Question: I need help figuring out how to make a JavaScript algorithm that count the values of a stack, I am given 3 custom methods
stack - a Stack object containing zero or more values.
.pop() which pops the top value of the stack
.push() which pushes a value on to the stack
.peek() which shows me the top value of the stack without modifying the stack
I tried simply returning the length of said stack like so
'''
function countValues(stack) {
return stack.length
}
'''
but i get back undefined thus having no success
this is the stack class that was used to implement the custom methods
'''
class Stack {
constructor(...values) {
const data = {};
let index = 0;
this.push = function (value) {
if (arguments.length < 1) {
throw new TypeError('stack.push() requires a value argument');
}
if (typeof value === 'undefined') {
throw new TypeError('stack.push(value) received undefined');
}
data[index] = value;
index++;
};
this.pop = function () {
const last = index - 1;
if (last < 0) return;
const value = data[last];
delete data[last];
index = last;
return value;
};
this.peek = function () {
const last = index - 1;
if (last < 0) return;
return data[last];
};
this.print = function () {
if (index === 0) {
return 'Stack { <empty> }';
}
let output = ' }';
let last = index - 1;
for (; last > 0; last--) {
output = ' <- ' + JSON.stringify(data[last]) + output;
}
output = JSON.stringify(data[last]) + output;
return 'Stack { ' + output;
};
for (let i = 0; i < values.length; i++) {
this.push(values[i]);
}
Object.freeze(this);
}
}
'''

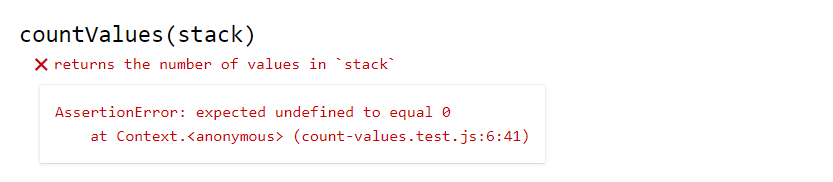
Answer: '''
class Stack {
constructor(...values) {
const data = {};
let index = 0;
this.push = function(value) {
if (arguments.length < 1) {
throw new TypeError('stack.push() requires a value argument');
}
if (typeof value === 'undefined') {
throw new TypeError('stack.push(value) received undefined');
}
data[index] = value;
index++;
};
this.pop = function() {
const last = index - 1;
if (last < 0) return;
const value = data[last];
delete data[last];
index = last;
return value;
};
this.peek = function() {
const last = index - 1;
if (last < 0) return;
return data[last];
};
this.print = function() {
if (index === 0) {
return 'Stack { <empty> }';
}
let output = ' }';
let last = index - 1;
for (; last > 0; last--) {
output = ' <- ' + JSON.stringify(data[last]) + output;
}
output = JSON.stringify(data[last]) + output;
return 'Stack { ' + output;
};
for (let i = 0; i < values.length; i++) {
this.push(values[i]);
}
Object.freeze(this);
}
}
const myStack = new Stack(1, 2, 3, 4, 5);
// Here's an easy but not so good way:
function countValues1(stack) {
return Array.from(stack.print()).filter(x => x === "<").length + 1;
}
// Here's another way, but it mutates the stack:
function countValues2(stack) {
let count = 0;
while (true) {
if (stack.pop() === undefined) {
break;
}
count++;
}
return count;
}
console.log(countValues1(myStack));
console.log(countValues2(myStack));
'''
Without knowing exactly how stack works, or specifically what you need (are you allowed to modify the stack implementation? are you allowed to mutate the contents of the stack?) we'll struggle for a good answer, but the above should help get you maybe slightly closer perhaps.